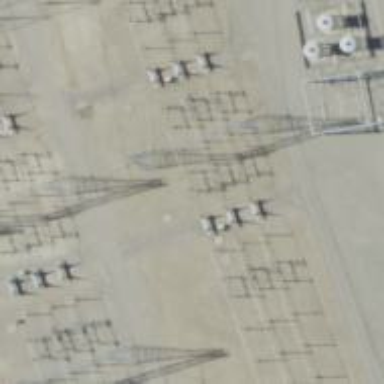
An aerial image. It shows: Switch for power supply.